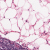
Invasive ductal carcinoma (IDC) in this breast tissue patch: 0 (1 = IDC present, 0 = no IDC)